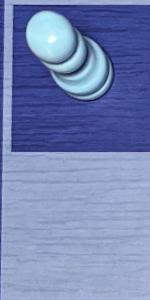
Label: Empty